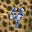
Label: 4